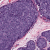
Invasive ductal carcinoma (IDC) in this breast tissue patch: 0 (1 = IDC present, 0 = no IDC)